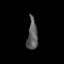
Tissue: skin
Cell type: Epithelial cells
Senescence score: 0.2711
Nuclear area (px): 316
Mean DAPI intensity: 91.136